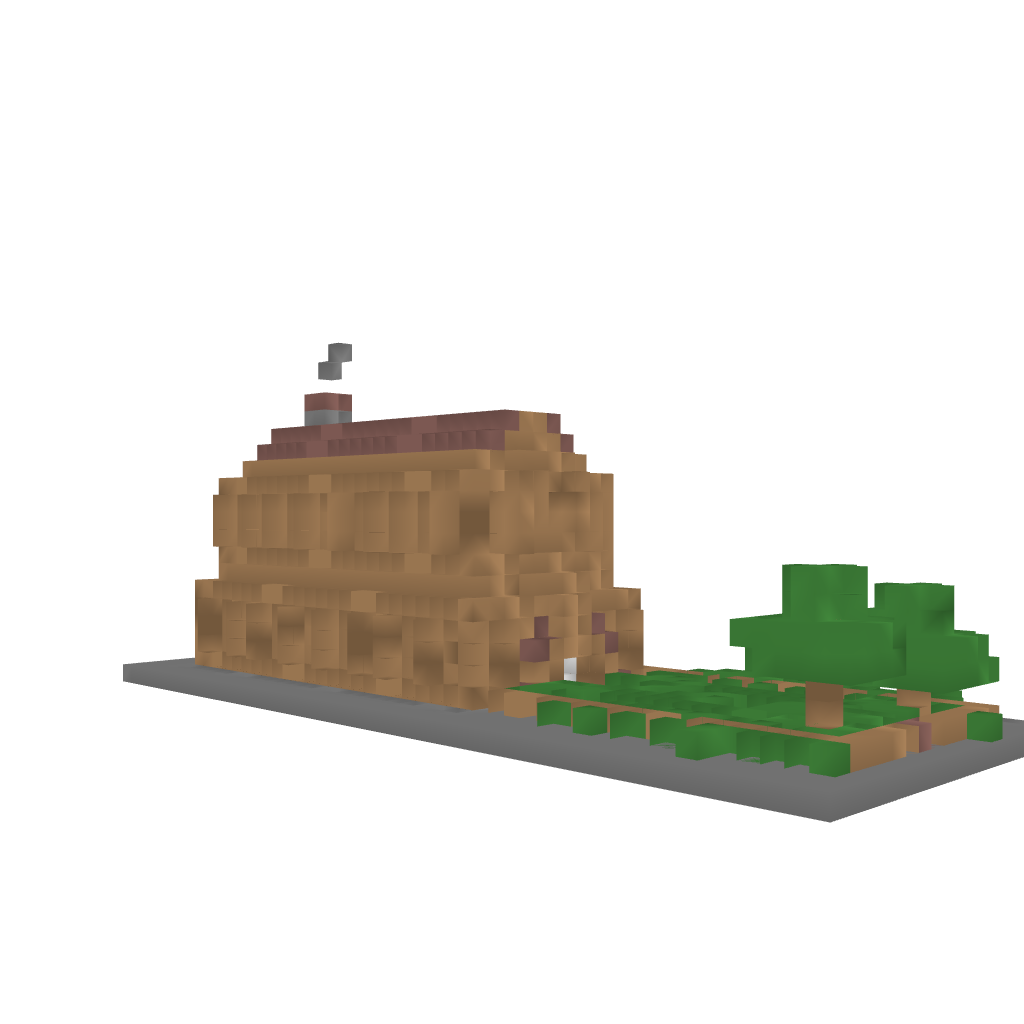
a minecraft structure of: Old Fashioned Log Cabin bad low quality